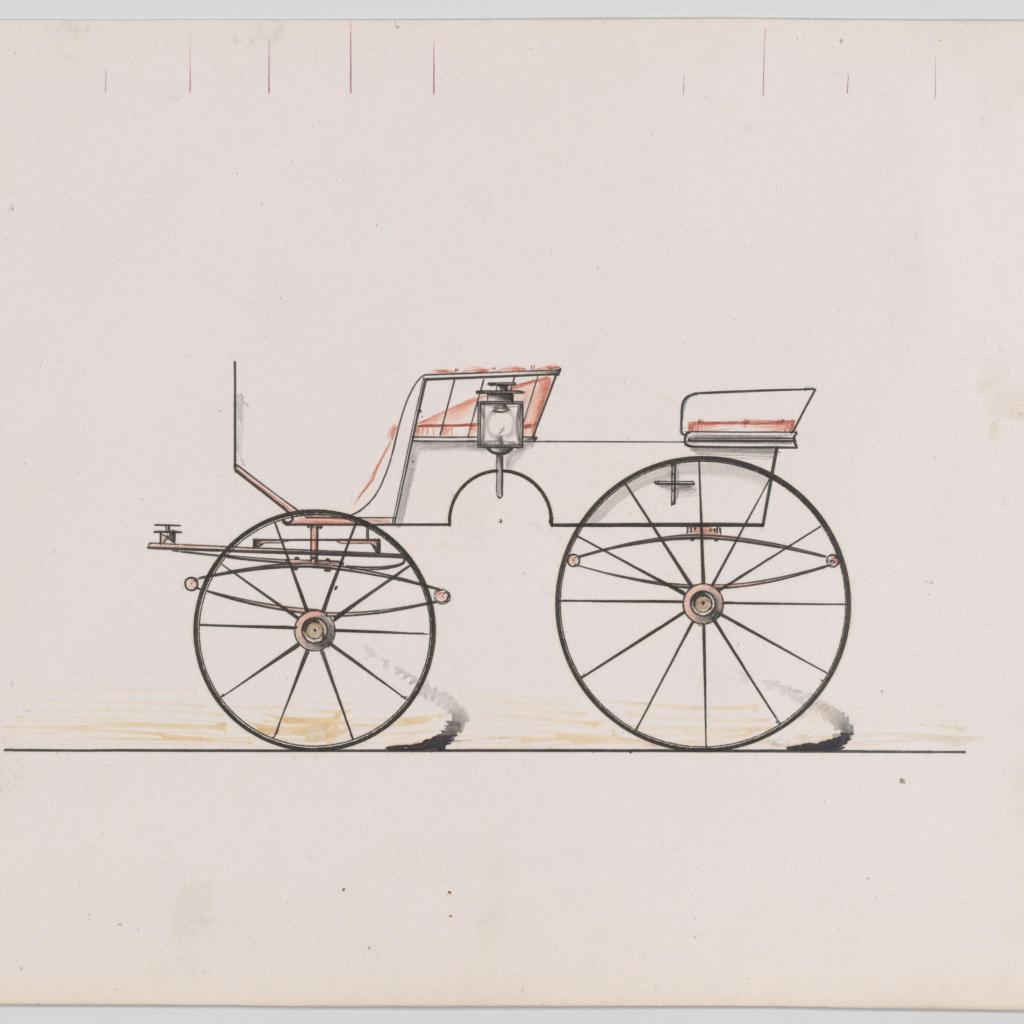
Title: Design for T-Cart, no. 3324a
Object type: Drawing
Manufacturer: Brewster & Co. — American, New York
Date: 1877
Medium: Pen and black ink, watercolor and gouache
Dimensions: Sheet: 5 15/16 × 9 1/16 in. (15.1 × 23 cm)
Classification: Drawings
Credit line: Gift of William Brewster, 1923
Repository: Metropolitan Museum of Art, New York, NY